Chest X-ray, PA view. Patient: 48 years old, sex F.
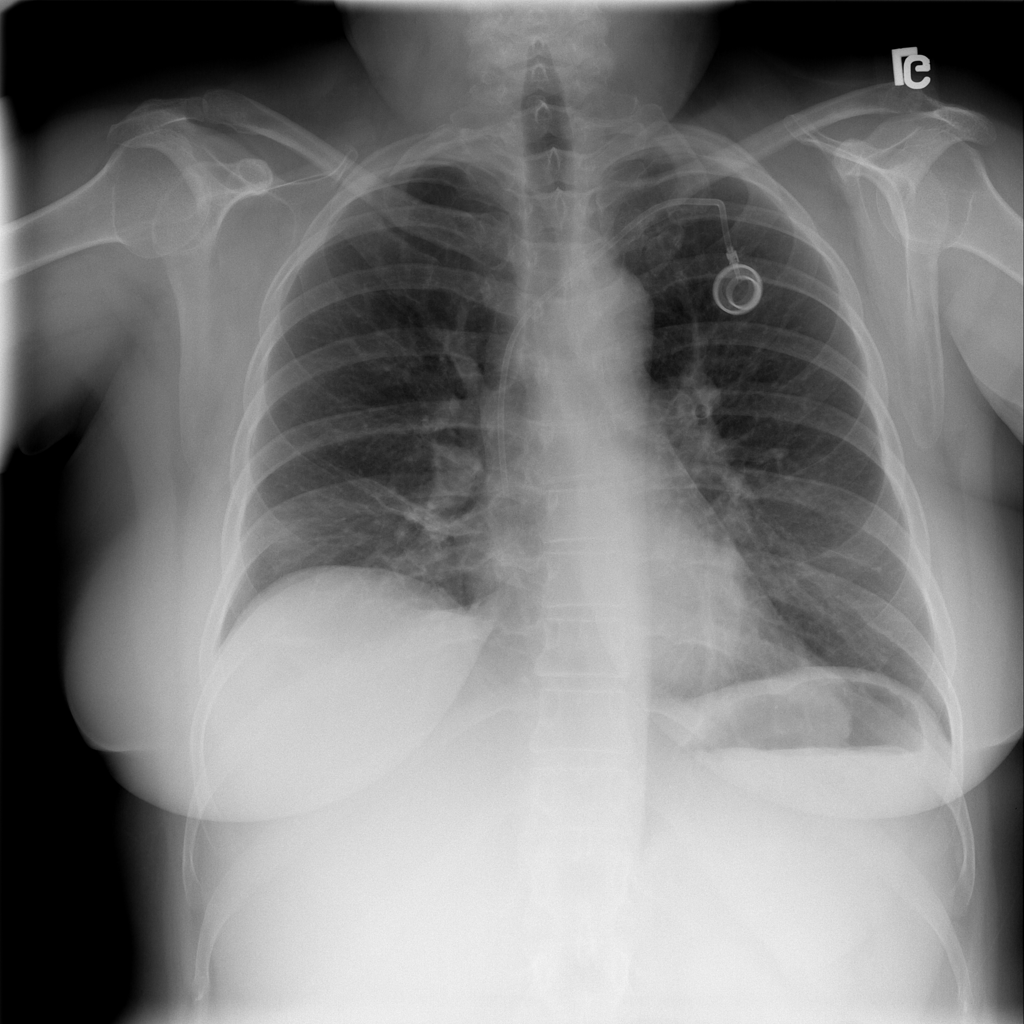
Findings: No Finding